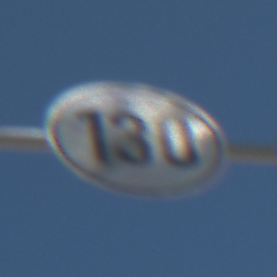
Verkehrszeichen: EndeGeschwindigkeit130
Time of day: Midday
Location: Outdoor (Nature)
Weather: Clear
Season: Summer
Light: Natural